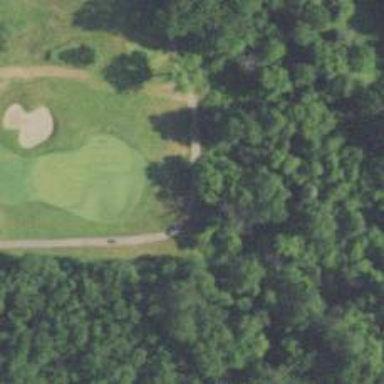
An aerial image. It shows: Pathway for golfing.